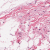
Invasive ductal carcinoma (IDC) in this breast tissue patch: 0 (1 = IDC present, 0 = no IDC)